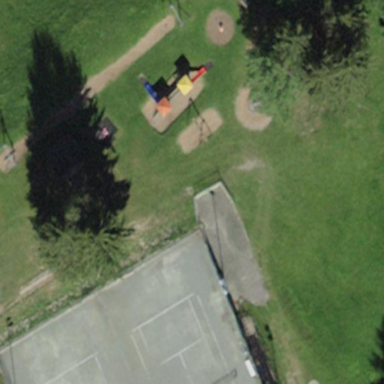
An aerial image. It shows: Playground area for leisure land.